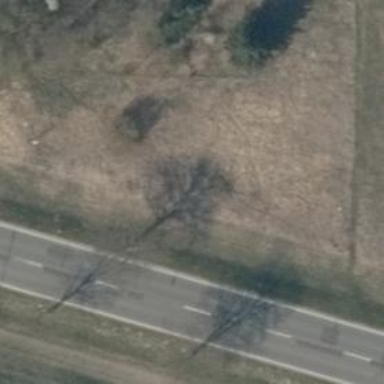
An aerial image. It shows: Deciduous tree with broadleaved leaves.